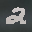
Label: 2